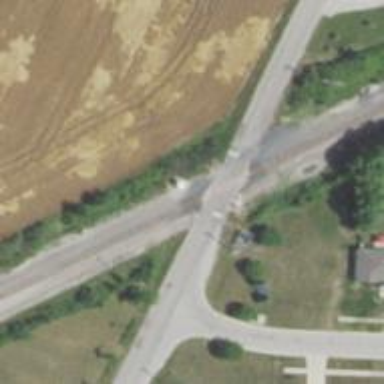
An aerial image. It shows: Level crossing with lights and saltire markings.